Interaction volume radius: 5 \u00c5
Interaction volume height: 25 \u00c5
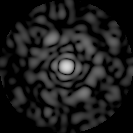
Disorder parameter: 0.8412